Question: I am trying to design this kind of header (like in the attached image) in my site with no success is any one can help please?
Header I am trying to design

<URL>
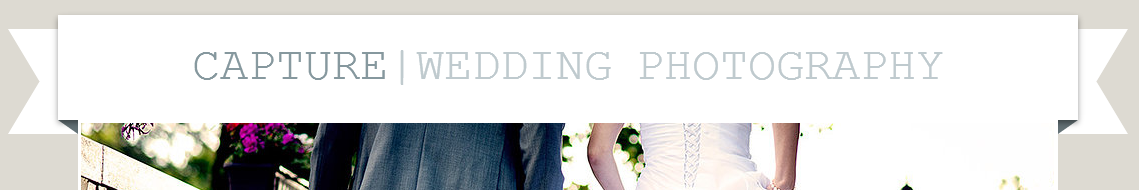
Answer: I create this:
'''
<h1 class="ribbon">
<strong class="ribbon-content">CAPTURE|WEDDING PHOTOGRAPHY</strong>
</h1>
'''
'''
.ribbon {
font-size: 16px !important;
/* This ribbon is based on a 16px font side and a 24px vertical rhythm. I've used em's to position each element for scalability. If you want to use a different font size you may have to play with the position of the ribbon elements */
width: 50%;
position: relative;
background: #ffffff;
color: rgb(134, 152, 158);
text-align: center;
padding: 1em 2em; /* Adjust to suit */
margin: 2em auto 3em; /* Based on 24px vertical rhythm. 48px bottom margin - normally 24 but the ribbon 'graphics' take up 24px themselves so we double it. */
}
.ribbon:before, .ribbon:after {
content: "";
position: absolute;
display: block;
bottom: -1em;
border: 1.5em solid #fff;
z-index: -1;
}
.ribbon:before {
left: -2em;
border-right-width: 1.5em;
border-left-color: transparent;
}
.ribbon:after {
right: -2em;
border-left-width: 1.5em;
border-right-color: transparent;
}
.ribbon .ribbon-content:before, .ribbon .ribbon-content:after {
content: "";
position: absolute;
display: block;
border-style: solid;
border-color: #000000 transparent transparent transparent;
bottom: -1em;
}
.ribbon .ribbon-content:before {
left: 0;
border-width: 1em 0 0 1em;
}
.ribbon .ribbon-content:after {
right: 0;
border-width: 1em 1em 0 0;
}
'''
<URL>
You can play with colors size etc.
Source for css: <URL>